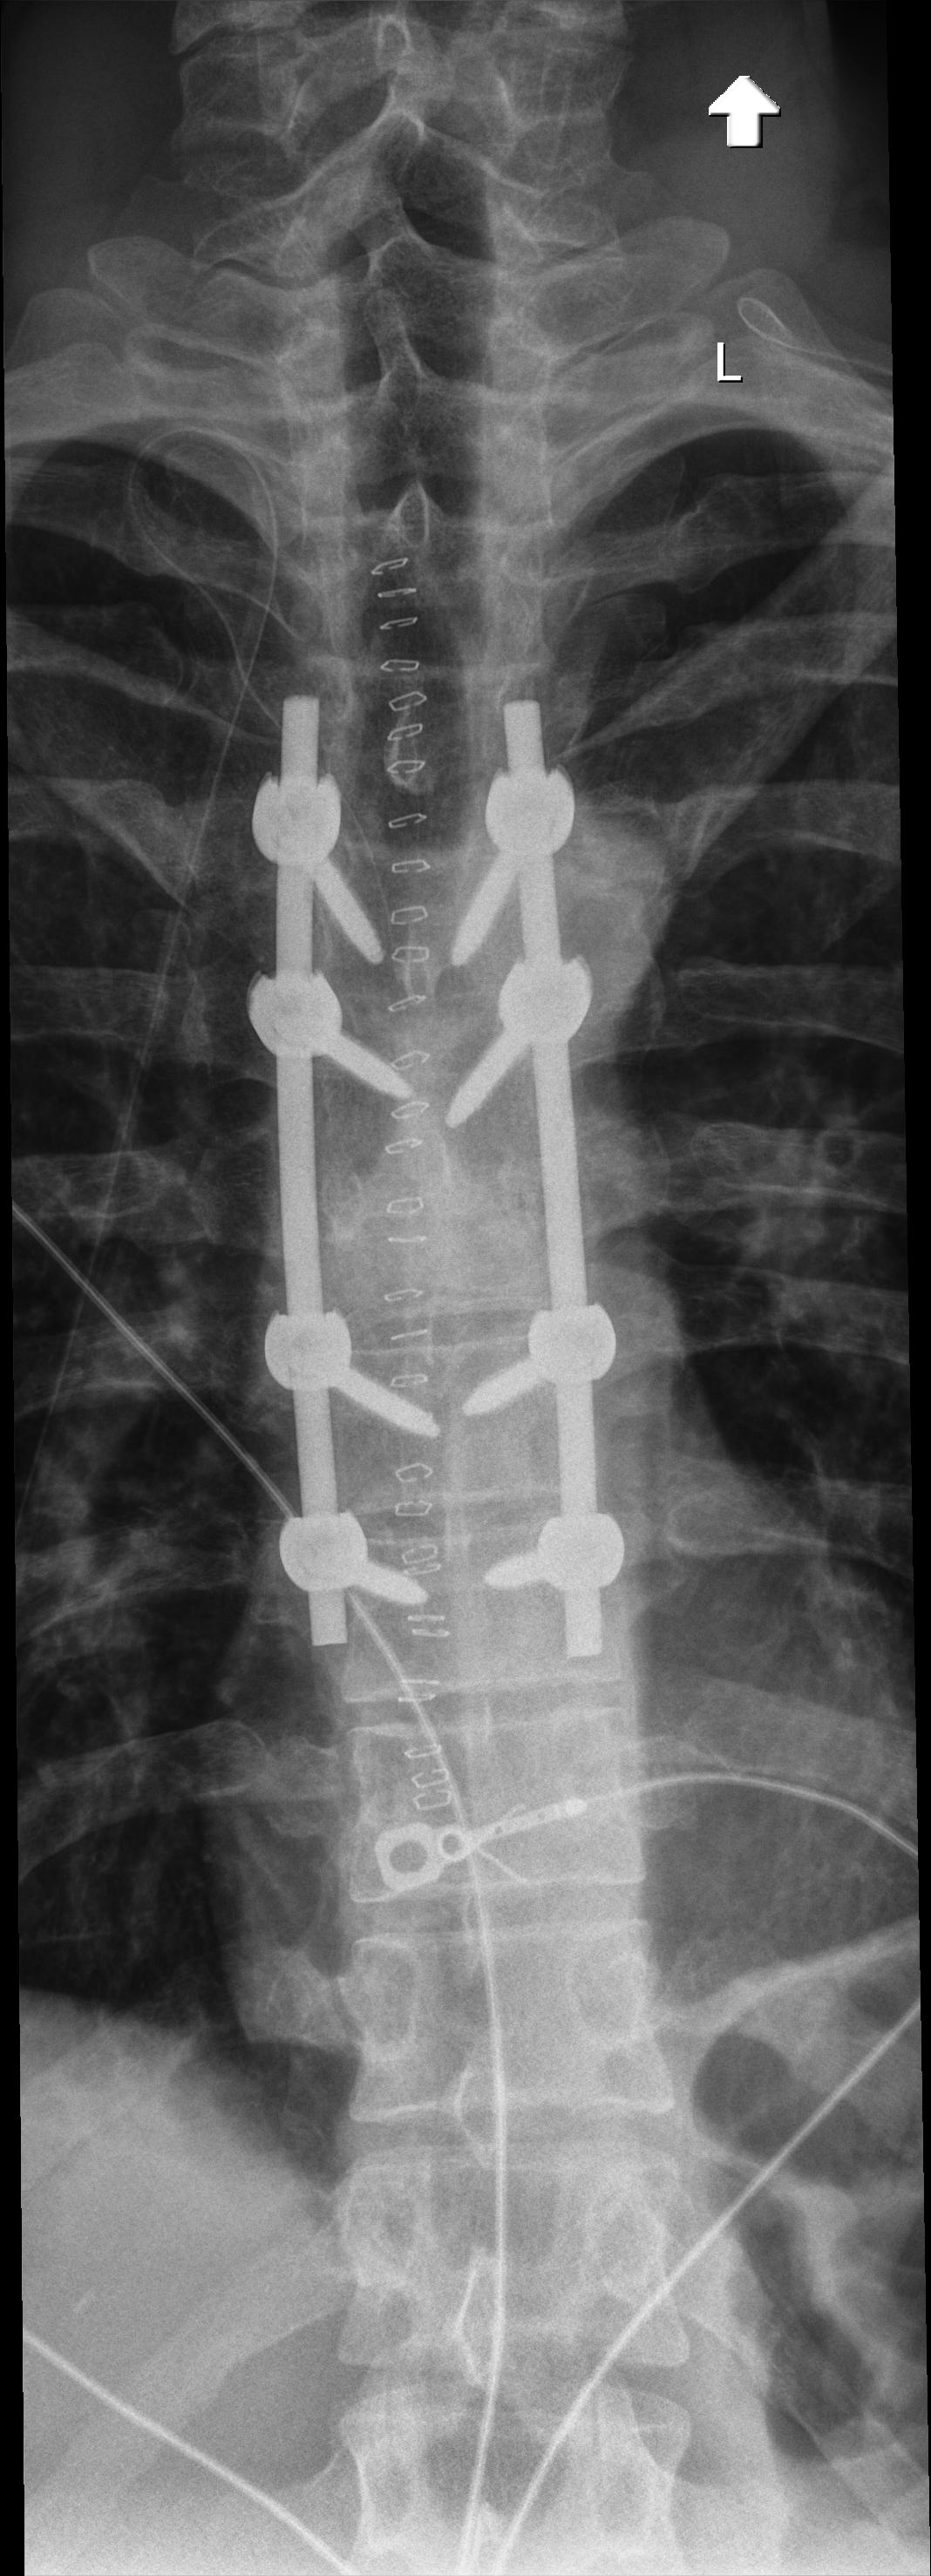
View: AP
Implant manufacturer: nuvasive reline